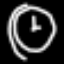
Label: clock